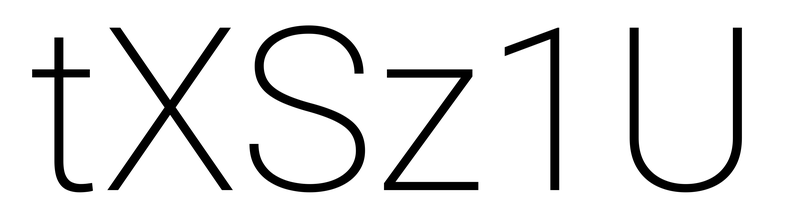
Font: Roboto_ExtraLight